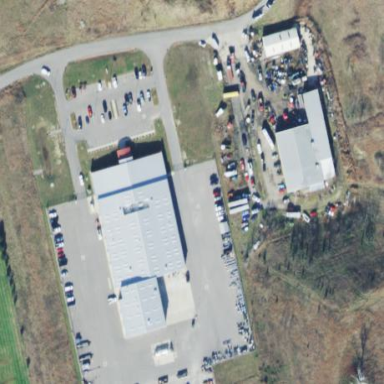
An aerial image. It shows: Industrial area designated as scrap yard.